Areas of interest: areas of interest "Parking Lot"
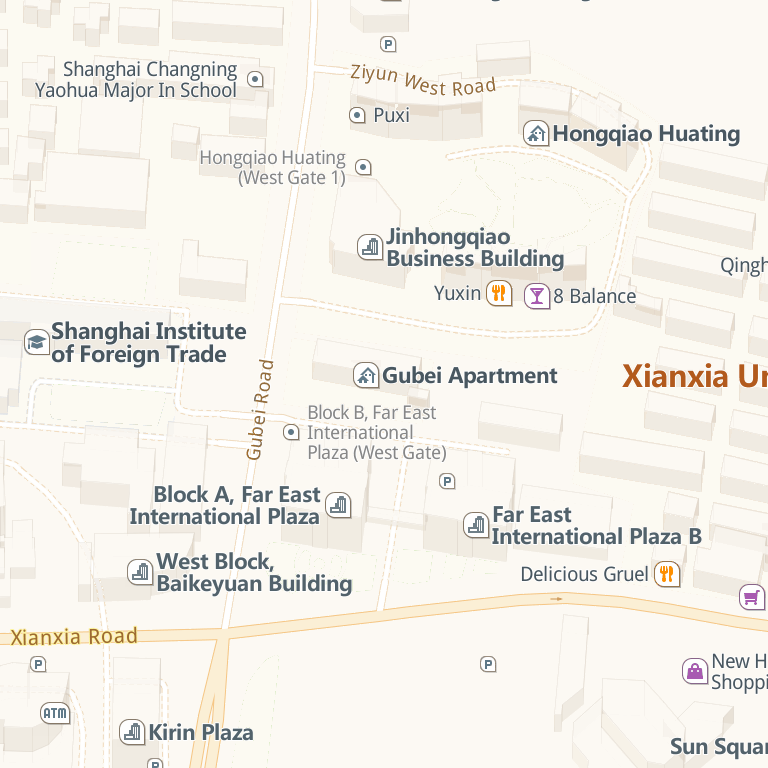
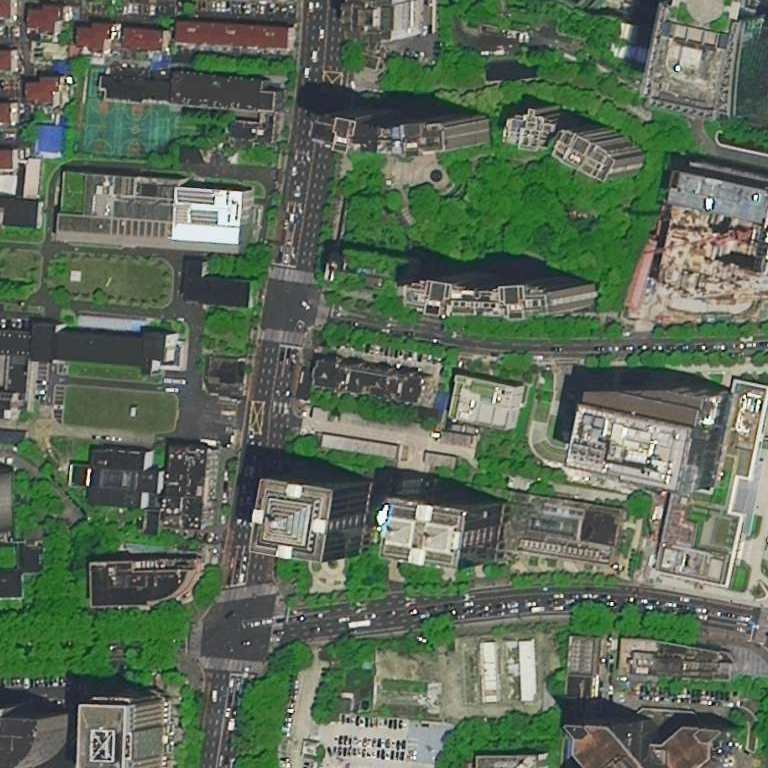